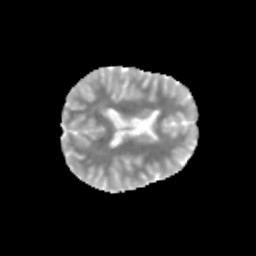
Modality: MD
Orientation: axial
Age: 11
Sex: female
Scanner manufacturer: siemens
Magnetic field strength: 3 T
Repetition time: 3.8 s
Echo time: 0.07 s